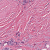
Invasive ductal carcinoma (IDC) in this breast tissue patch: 1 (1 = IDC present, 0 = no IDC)